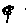
Label: flower